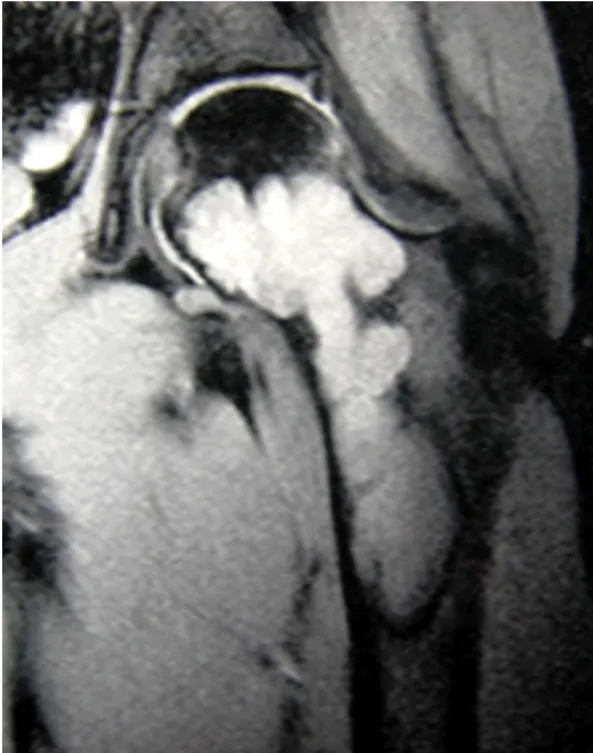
MRI, preoperative: Cystic lesion of the proximal femur.
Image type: radiology (mri)